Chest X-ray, AP view. Patient: 55 years old, sex M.
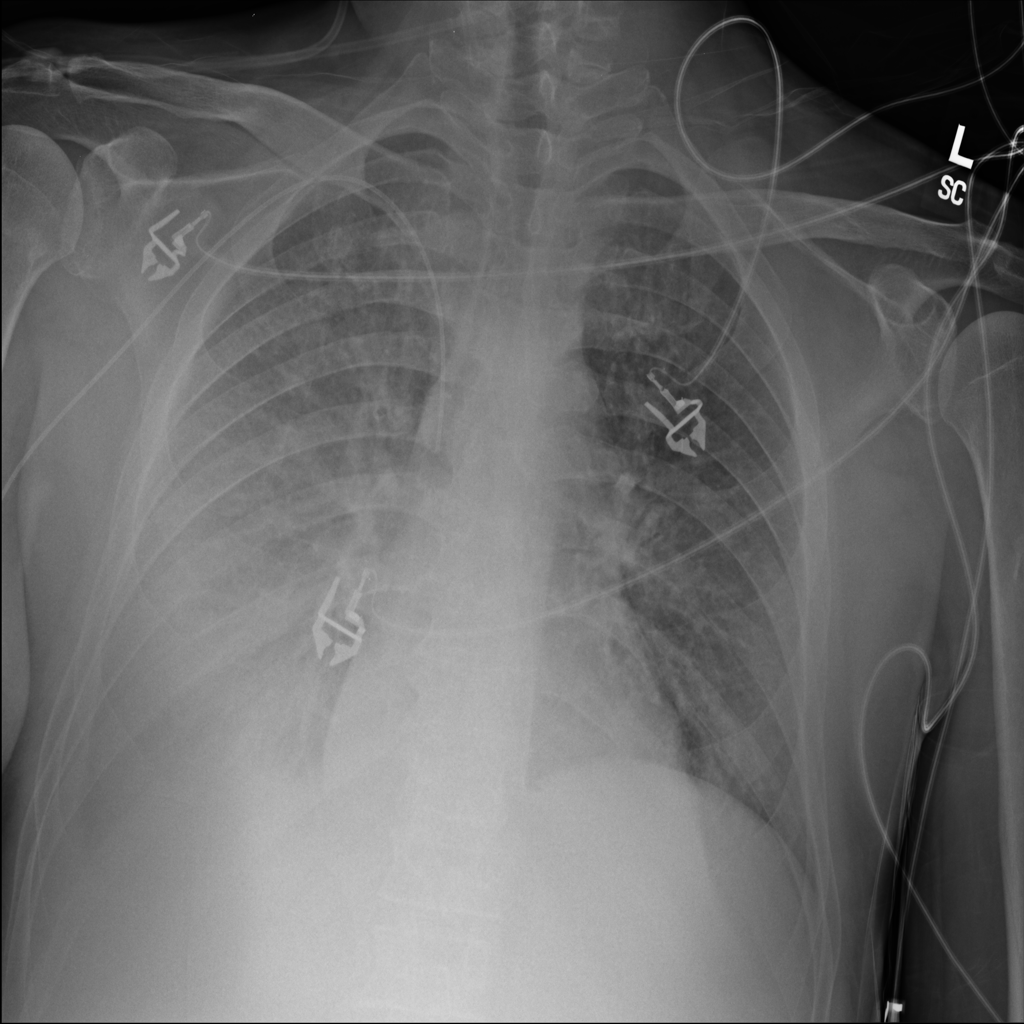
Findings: No Finding